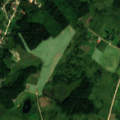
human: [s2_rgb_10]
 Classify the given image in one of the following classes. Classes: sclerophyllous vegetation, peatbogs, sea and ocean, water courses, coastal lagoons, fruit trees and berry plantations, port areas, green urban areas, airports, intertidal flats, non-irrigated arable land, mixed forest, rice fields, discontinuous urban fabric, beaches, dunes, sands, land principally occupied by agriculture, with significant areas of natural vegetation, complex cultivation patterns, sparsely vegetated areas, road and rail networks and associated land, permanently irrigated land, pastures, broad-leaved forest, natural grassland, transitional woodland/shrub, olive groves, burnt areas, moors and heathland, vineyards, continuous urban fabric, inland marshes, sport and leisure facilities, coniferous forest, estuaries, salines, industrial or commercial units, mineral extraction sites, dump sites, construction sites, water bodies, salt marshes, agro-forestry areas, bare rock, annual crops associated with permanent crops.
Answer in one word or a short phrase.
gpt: non-irrigated arable land, pastures, complex cultivation patterns, land principally occupied by agriculture, with significant areas of natural vegetation, broad-leaved forest